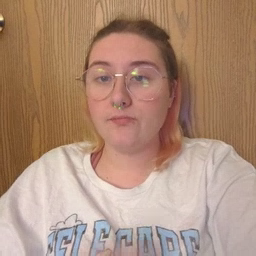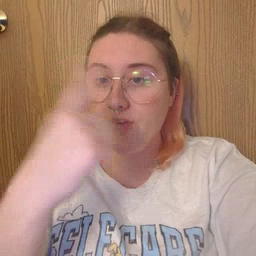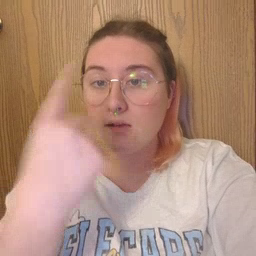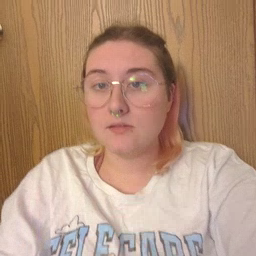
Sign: face